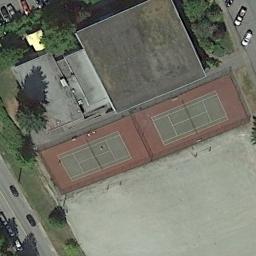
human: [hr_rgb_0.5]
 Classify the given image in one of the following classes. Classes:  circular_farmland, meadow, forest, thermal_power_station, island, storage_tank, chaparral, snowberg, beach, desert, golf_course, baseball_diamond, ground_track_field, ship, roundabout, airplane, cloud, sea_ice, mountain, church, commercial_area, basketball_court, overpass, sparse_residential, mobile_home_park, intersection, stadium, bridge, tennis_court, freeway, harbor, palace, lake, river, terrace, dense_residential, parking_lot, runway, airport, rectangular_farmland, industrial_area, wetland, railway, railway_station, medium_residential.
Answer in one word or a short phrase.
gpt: tennis_court